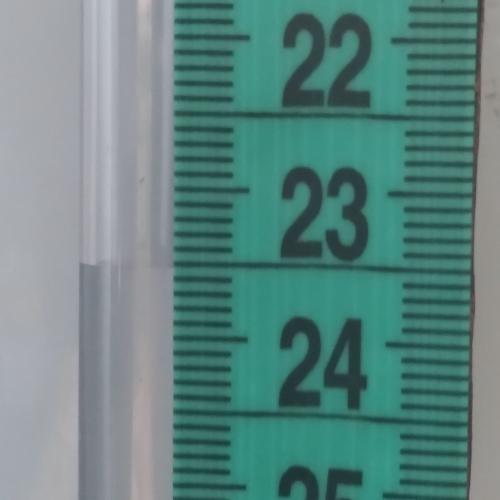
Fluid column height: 23.5 cm